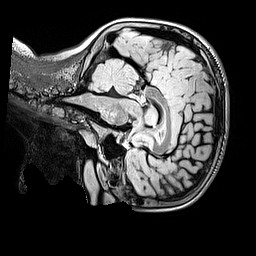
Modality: FLAIR
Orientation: sagittal
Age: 9
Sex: male
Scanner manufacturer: siemens
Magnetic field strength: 3 T
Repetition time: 5 s
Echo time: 0.388 s